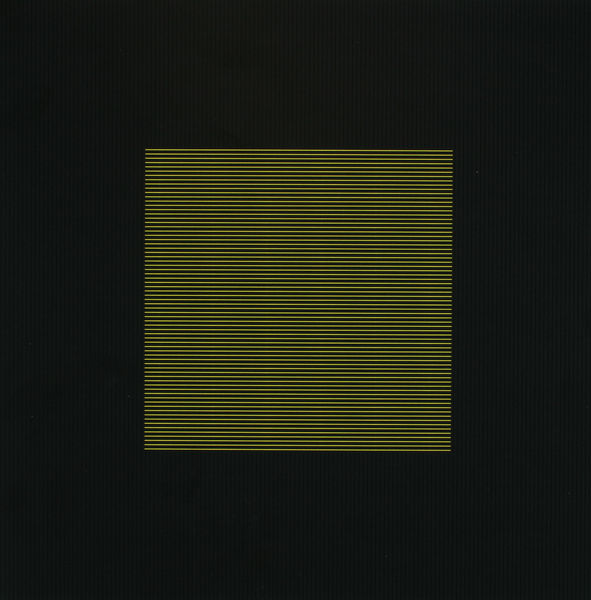
Titel: Lines in two directions and in five colors on five colors with all their combinations (II)
Künstler: Sol Lewitt
Schlagwörter: gelb, grün, schwarz, papier, linien, gestreift, streifen, striche, rechteck, form, quer, flimmern, waagerecht, geometrie, op art, quadrat, viereck, querstreifen, pappe